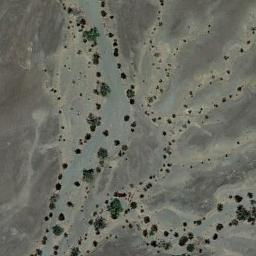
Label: chaparral